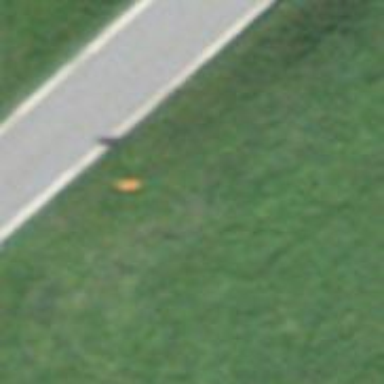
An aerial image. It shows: Pole with roofed pipeline marker.